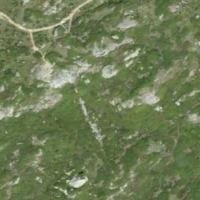
EUNIS habitat code: 26
Species observed at this site:
Callophrys rubi
Vaccinium uliginosum